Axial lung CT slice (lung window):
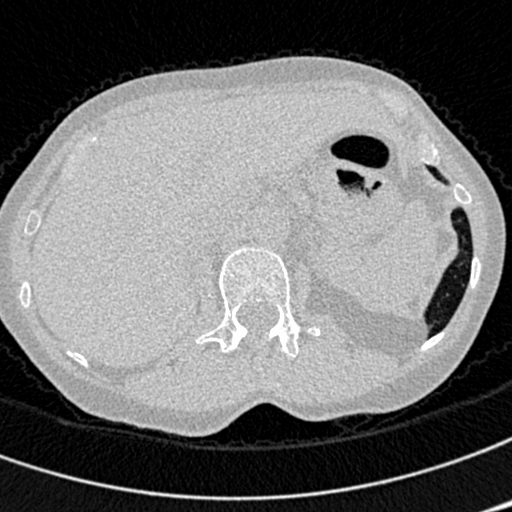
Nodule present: no